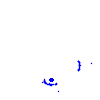
Particle: electron